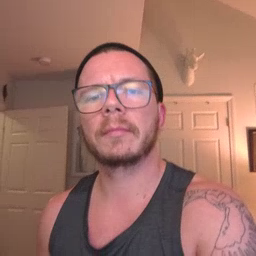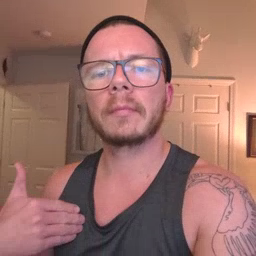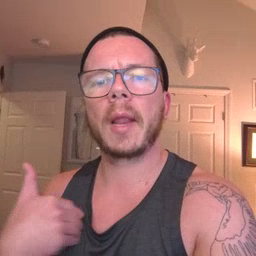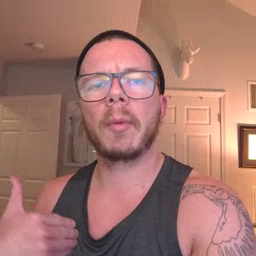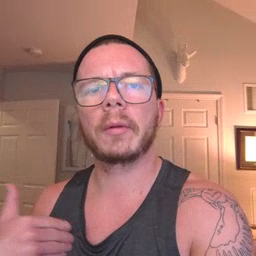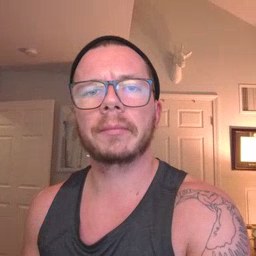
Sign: animal